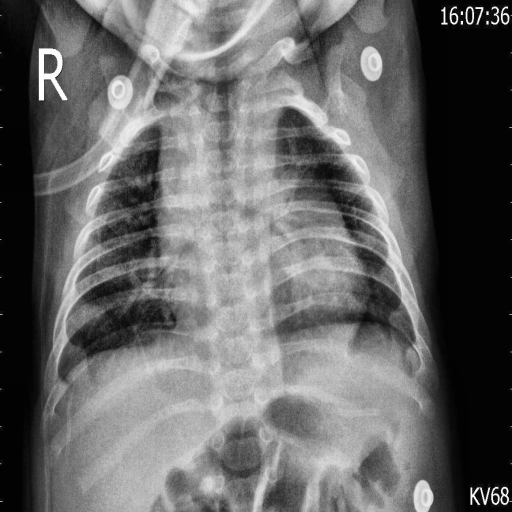
Finding: PNEUMONIA